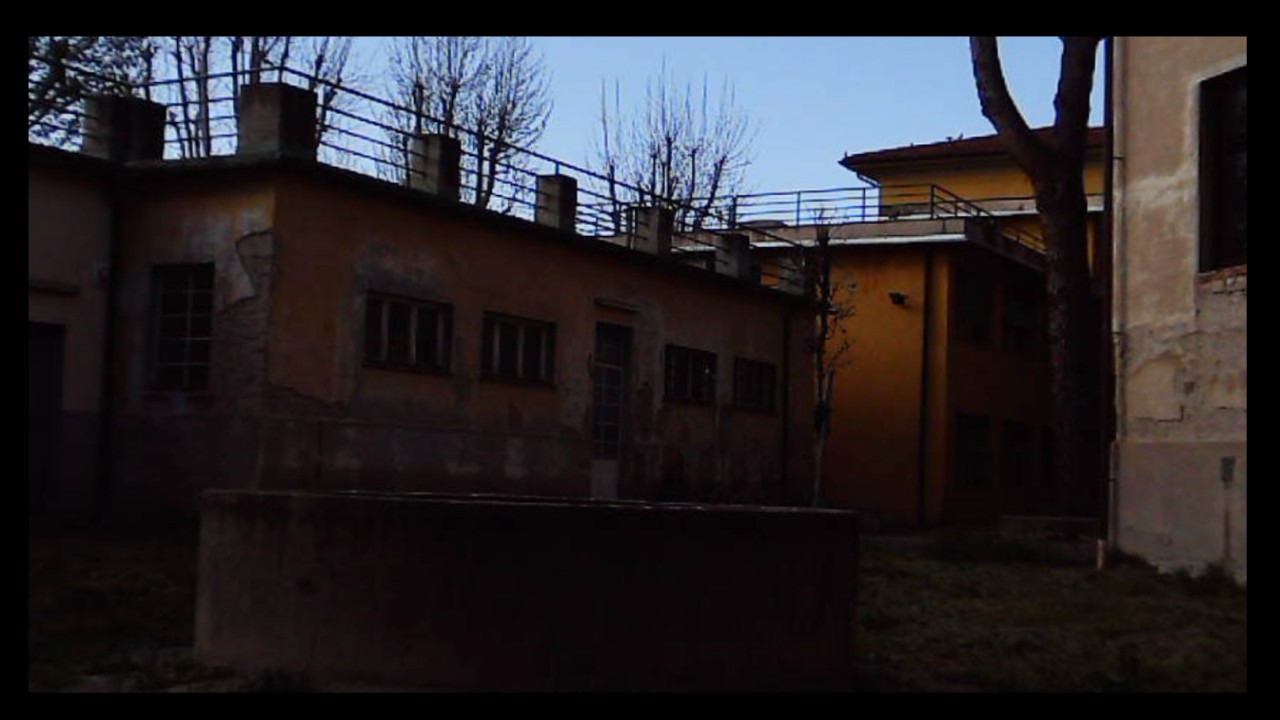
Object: Betafpv air75